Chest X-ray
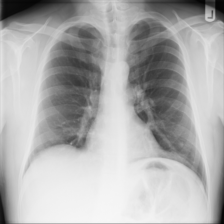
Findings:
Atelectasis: negative
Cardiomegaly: negative
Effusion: negative
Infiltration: negative
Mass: negative
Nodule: negative
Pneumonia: negative
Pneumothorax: negative
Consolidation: negative
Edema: negative
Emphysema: negative
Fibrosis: negative
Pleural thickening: negative
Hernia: negative